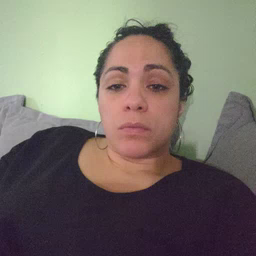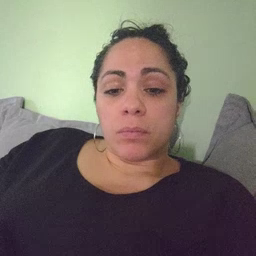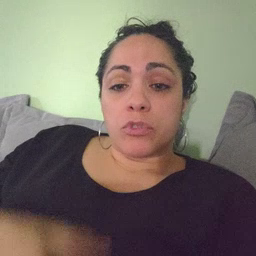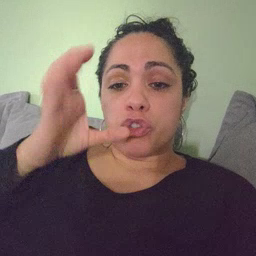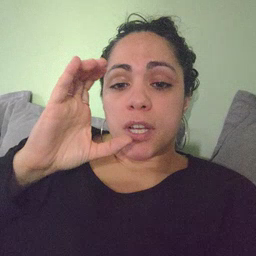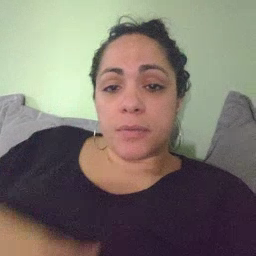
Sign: drink